Question: so i'm trying to do something oddly specific, i was asked to make a website for someone as a little gag and i'm wondering if this can be achieved with javascript/css, can you position this image so it appears above the cursor at a specific position? i want the luigi gif to appear over the goomba so it looks like its being stepped on. i've tried multiple things but anything i try breaks it.
I'm a beginner in javascript! It's way harder for me than HTML and CSS.
'''
function moveImg(event) {
var x = event.clientX;
var y = event.clientY;
var luigi = document.getElementById("luigi");
luigi.style.left = x+'px';
luigi.style.top = y+'px';
}
'''
'''
html {
cursor: url("https://cdn.discordapp.com/attachments/9755282867110<PHONE>357676585/goomber.gif"), auto;
padding: 0;
margin: 0;
}
body {
background-image: url(https://cdn.discordapp.com/attachments/9755282867110<PHONE>114269294/fire.gif);
margin:0px;
padding:0px;
font-family: 'Roboto', sans-serif; position: relative;
height: 100vh;
}
div {
width: 100%;
height: 100%;
border: none;
}
#header {
}
img {
position: absolute;
object-position: x y;
}
'''
'''
<html>
<head>
<style> </style>
</head>
<body>
<center>
<img style="pointer-events:none;user-select:none;" src="https://cdn.discordapp.com/attachments/9755282867110<PHONE>809647706/killhim.gif">
</center>
<br>
<div onmousemove="moveImg(event)">
<img id="luigi" src='https://cdn.discordapp.com/attachments/9755282867110<PHONE>783799296/weegeestomp.gif'>
</div>
<script></script>
</body>
</html>
'''
An image of how it looks

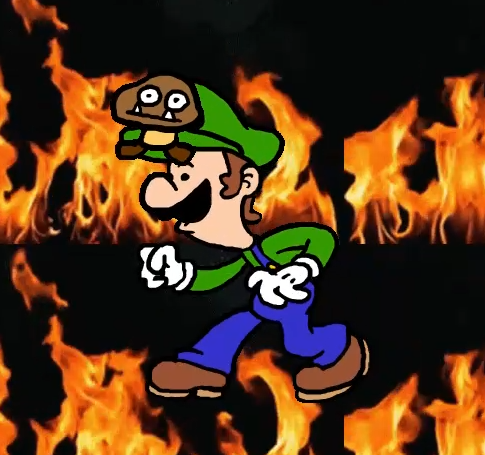
Answer: '''
var cursor = $(".cursor"),
follower = $(".cursor-follower");
var posX = 0,
posY = 0;
var mouseX = 0,
mouseY = 0;
TweenMax.to({}, 0.016, {
repeat: -1,
onRepeat: function() {
posX += (mouseX - posX) / 9;
posY += (mouseY - posY) / 9;
TweenMax.set(follower, {
css: {
left: posX - 12,
top: posY - 12
}
});
TweenMax.set(cursor, {
css: {
left: mouseX,
top: mouseY
}
});
}
});
$(document).on("mousemove", function(e) {
mouseX = e.clientX;
mouseY = e.clientY;
});
$(".link").on("mouseenter", function() {
cursor.addClass("active");
follower.addClass("active");
});
$(".link").on("mouseleave", function() {
cursor.removeClass("active");
follower.removeClass("active");
});
'''
'''
body {
width: 100%;
height: 100vh;
background-image: linear-gradient(to top, #007adf 0%, #00ecbc 100%);
font-family: sans-serif;
overflow: hidden;
cursor: none;
}
.cursor {
position: absolute;
background-image:url('https://cdn.discordapp.com/attachments/9755282867110<PHONE>357676585/goomber.gif');
background-size:contain;
background-repeat:no-repeat;
width: 40px;
height: 40px;
z-index: 1;
transition: 0.3s cubic-bezier(0.75, -1.27, 0.3, 2.33) transform,
0.2s cubic-bezier(0.75, -0.27, 0.3, 1.33) opacity;
user-select: none;
pointer-events: none;
z-index: 10000;
transform: scale(1);
&.active {
opacity: 0.5;
transform: scale(0);
}
&.hovered {
opacity: 0.08;
}
}
.cursor-follower {
position: absolute;
background-image:url('https://cdn.discordapp.com/attachments/9755282867110<PHONE>783799296/weegeestomp.gif');
background-size:contain;
background-repeat:no-repeat;
width:100px;
height:200px;
z-index: 2;
user-select: none;
pointer-events: none;
z-index: 10000;
transform: translate(0, -90px);
&.active {
opacity: 0.7;
transform: scale(3);
}
&.hovered {
opacity: 0.08;
}
}
a {
text-decoration: none;
text-transform: uppercase;
color: white;
font-size: 11px;
letter-spacing: 1px;
}
.link-list {
position: absolute;
bottom: 0;
left: 0;
list-style: none;
&__item {
display: inline-block;
}
}
'''
'''
<script src="https://cdnjs.cloudflare.com/ajax/libs/gsap/latest/TweenMax.min.js"></script>
<script src="https://cdnjs.cloudflare.com/ajax/libs/jquery/3.2.1/jquery.min.js"></script>
<div class="cursor"></div>
<div class="cursor-follower"></div>
<ul class="link-list">
<li class="link-list__item">
<a href="#" class="link">Hover me</a>
</li>
</ul>
'''